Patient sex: M
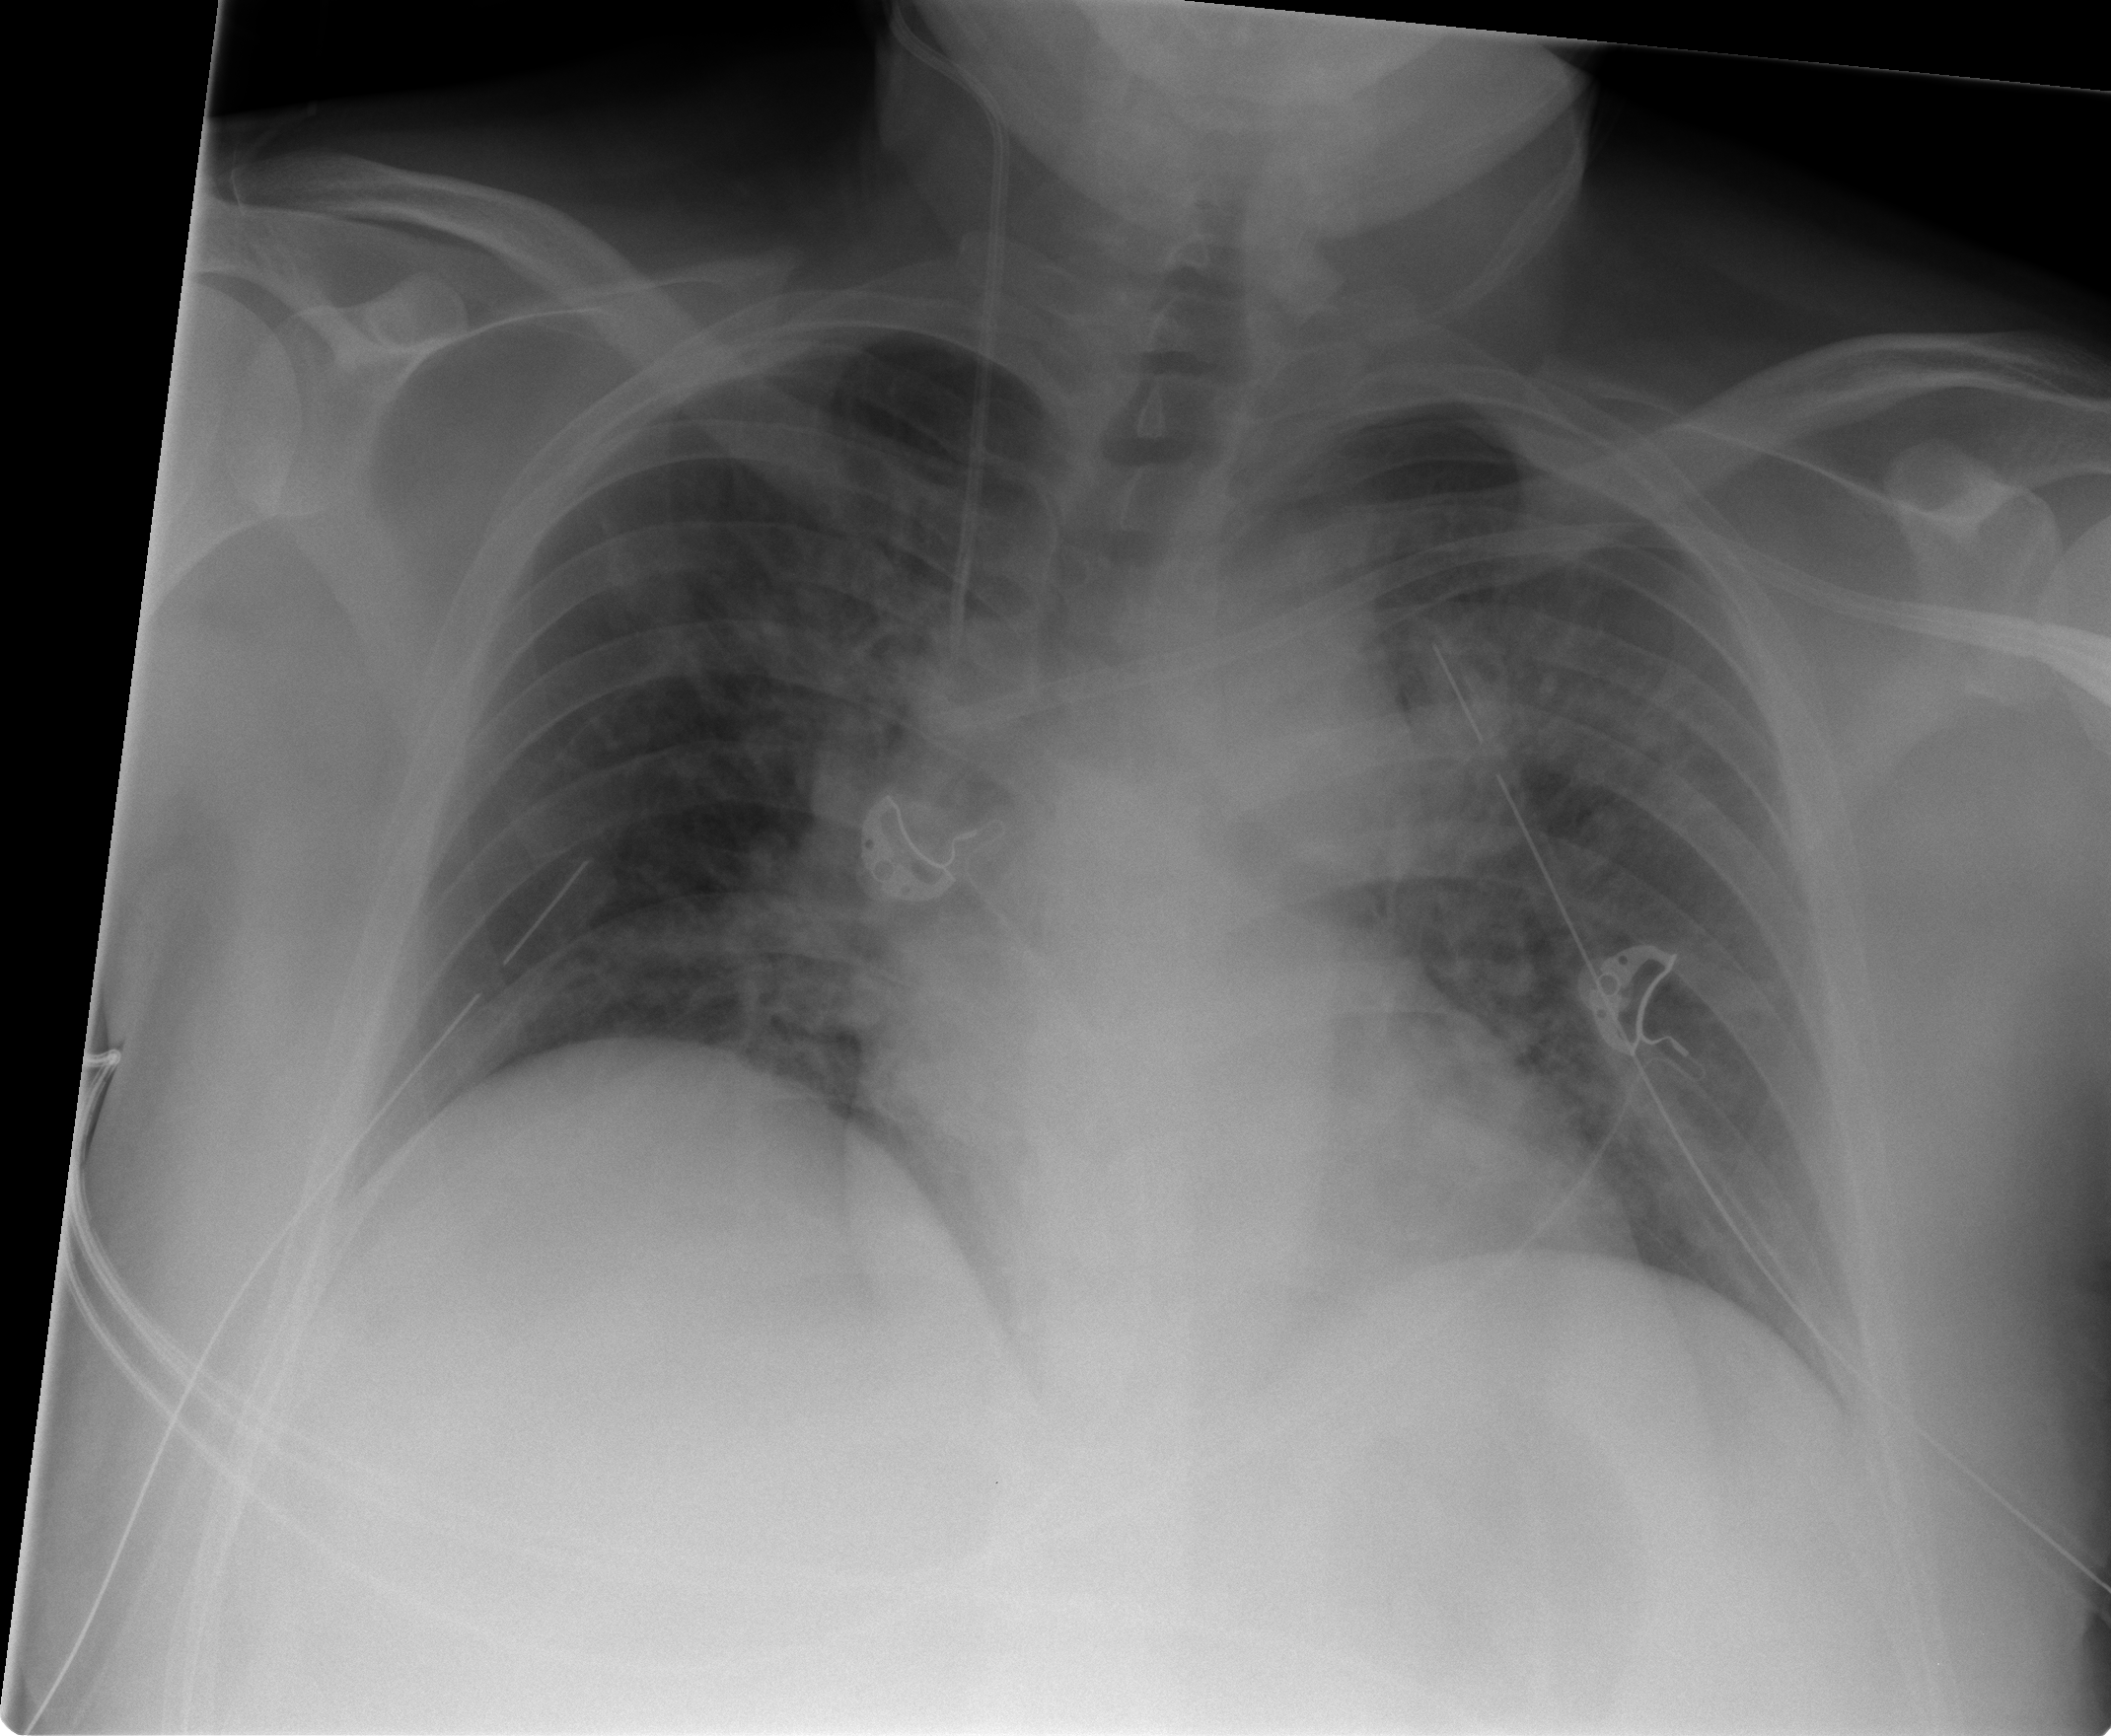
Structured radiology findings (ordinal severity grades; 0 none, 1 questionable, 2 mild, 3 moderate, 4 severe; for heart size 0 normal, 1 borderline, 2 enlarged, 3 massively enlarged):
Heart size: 0
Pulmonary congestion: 0
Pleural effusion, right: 0
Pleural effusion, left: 0
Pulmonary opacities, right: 1
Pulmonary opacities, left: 1
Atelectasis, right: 0
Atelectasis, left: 0